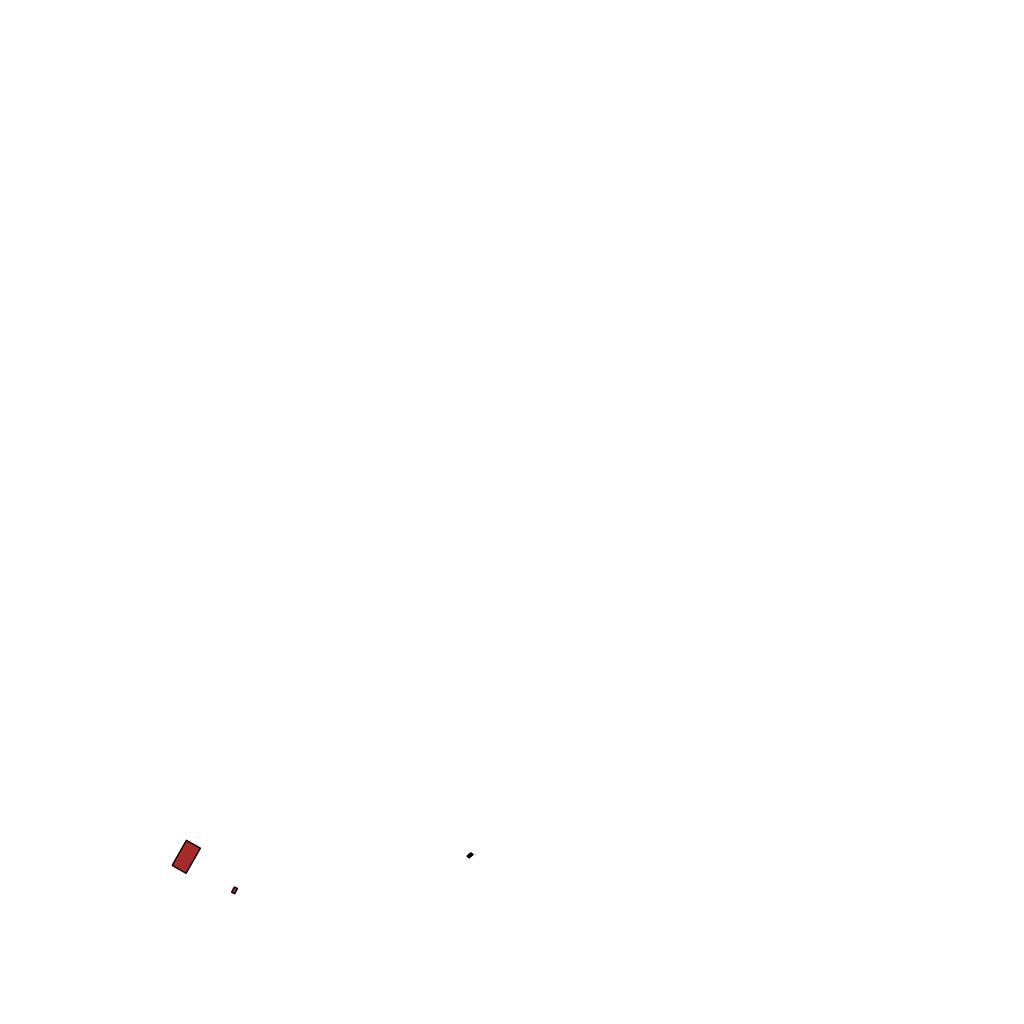
Tags: overhead vector_map, recreation, residential, individual_rise, density_2, Building, Facility, 1.0 km²